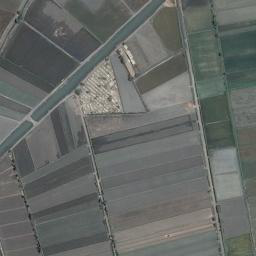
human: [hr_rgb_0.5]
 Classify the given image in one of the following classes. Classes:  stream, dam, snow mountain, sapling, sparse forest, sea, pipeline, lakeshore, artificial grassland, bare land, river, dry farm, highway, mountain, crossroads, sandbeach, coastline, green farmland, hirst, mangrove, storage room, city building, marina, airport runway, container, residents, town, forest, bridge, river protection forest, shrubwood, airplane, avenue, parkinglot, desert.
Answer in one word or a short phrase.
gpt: green farmland